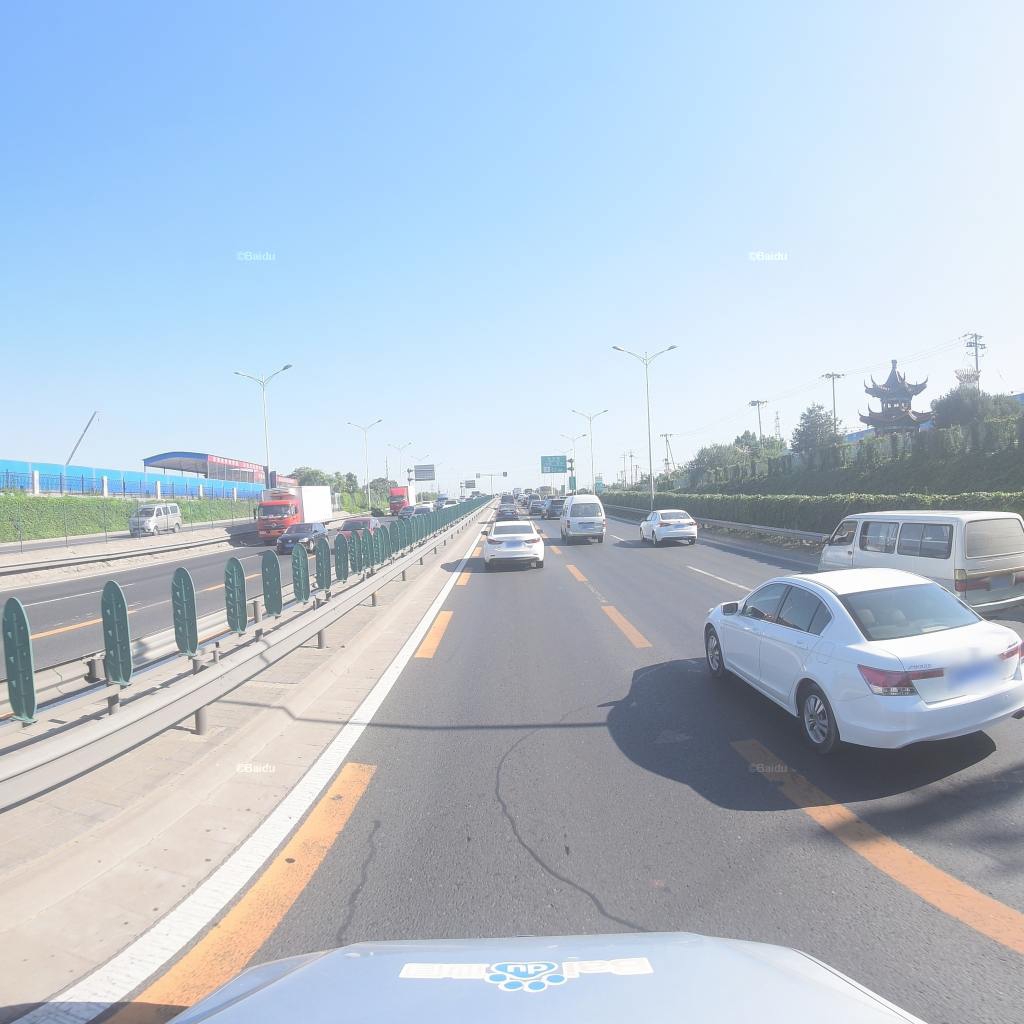
Region: Fengtai
Road damage annotations: longitudinal patch, longitudinal patch